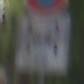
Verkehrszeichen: CarsharingfahrzeugeFrei
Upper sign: AbsolutesHalteverbot
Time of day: MorningAfternoon
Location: Outdoor (Urban)
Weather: Overcast
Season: NotSpecified
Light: Natural